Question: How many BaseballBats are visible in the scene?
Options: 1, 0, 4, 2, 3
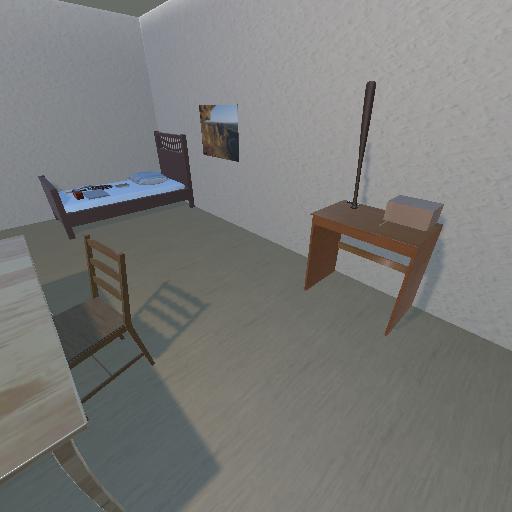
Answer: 1